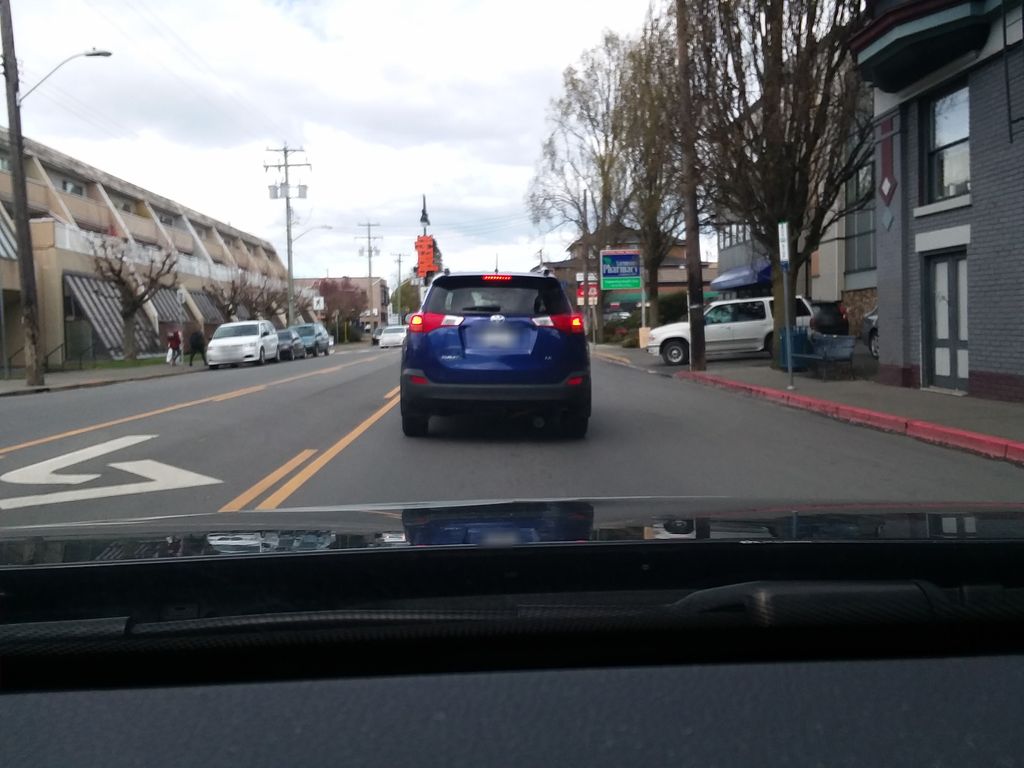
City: victoria